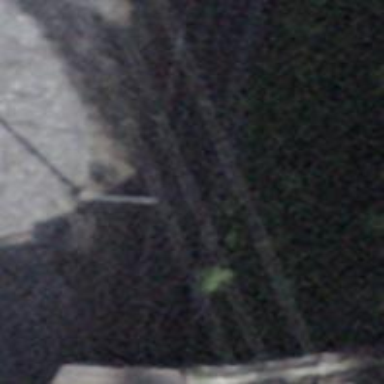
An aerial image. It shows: Narrow-gauge railway track with electrified contact line. The railway has one track.